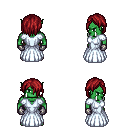
a pixel art fantasy rpg character, male body template, orc, green skin, underdress, robe skirt, brunette bangs hairstyle, metal gloves, black slippers, four views (front, back, left, right), 2x2 character sprite sheet, small pixel art, hard edges, no anti-aliasing